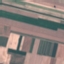
Land use / land cover: AnnualCrop